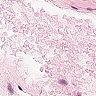
Metastatic tissue present: no